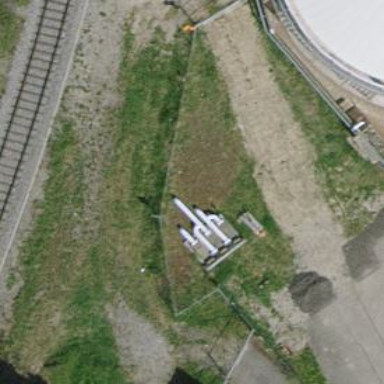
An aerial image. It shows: Pipeline structure.